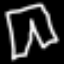
Label: pants